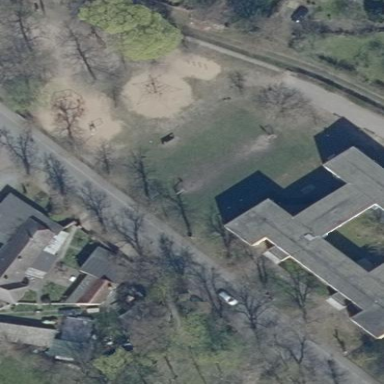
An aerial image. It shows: School.